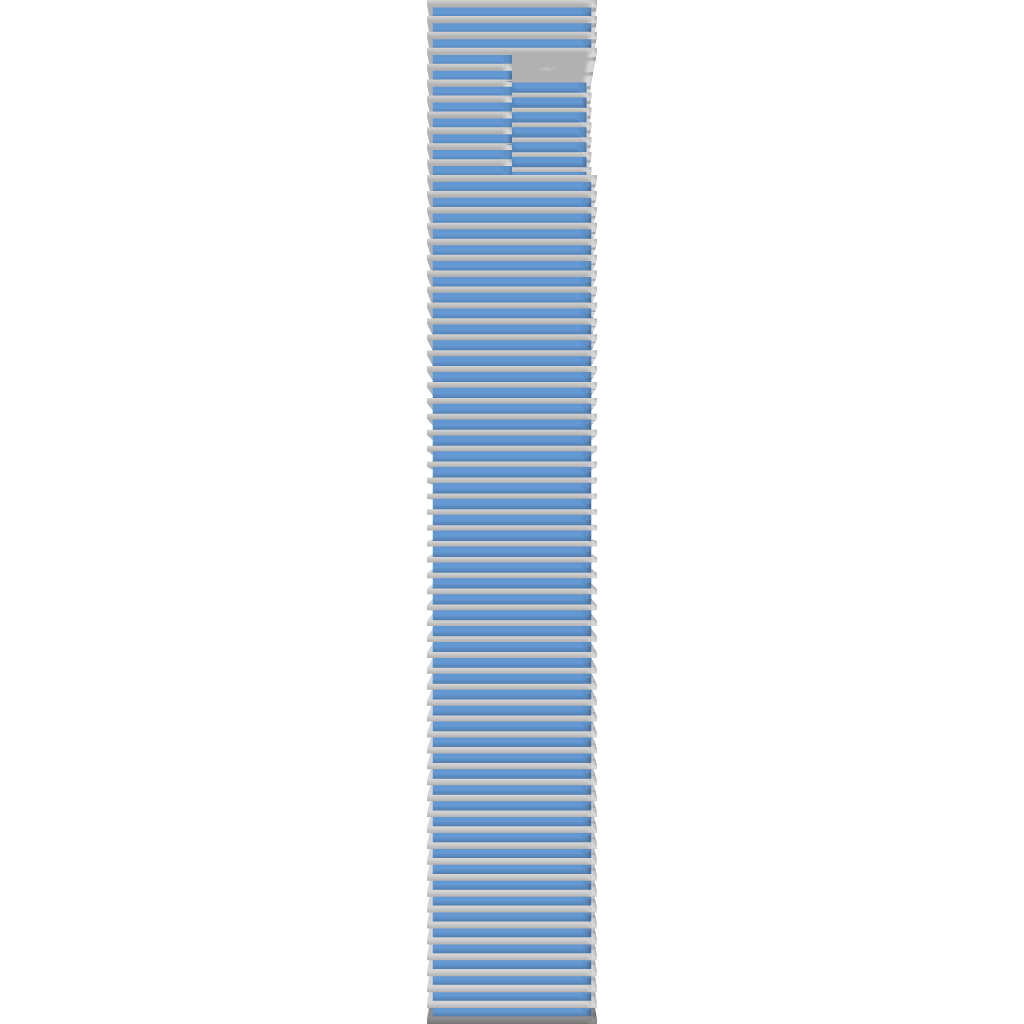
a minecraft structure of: Brickell CityCentre